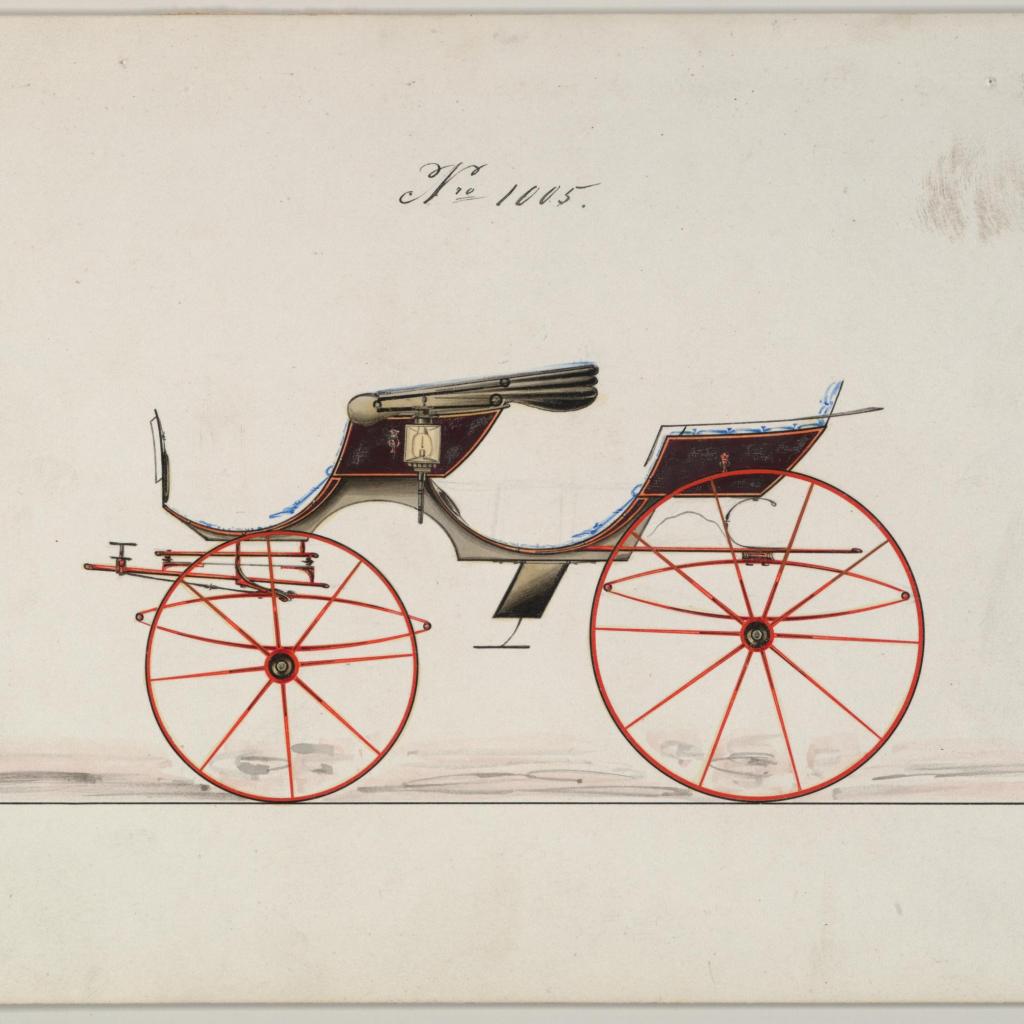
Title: Design for Phaeton, with top, no. 1005
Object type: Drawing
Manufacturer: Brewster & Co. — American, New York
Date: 1850–74
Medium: Pen and black ink, watercolor and gouache with gum arabic
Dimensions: Sheet: 6 1/8 x 9 1/4 in. (15.6 x 23.5 cm)
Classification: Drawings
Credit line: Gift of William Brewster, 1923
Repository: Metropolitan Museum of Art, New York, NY